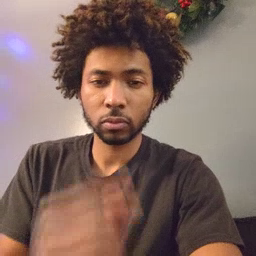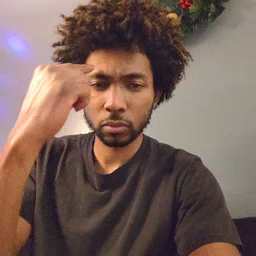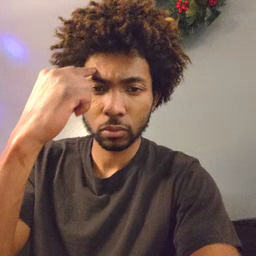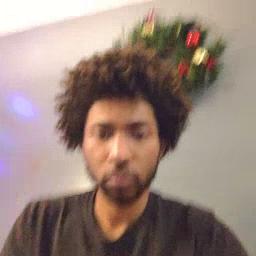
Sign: think